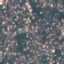
Land use / land cover: Residential